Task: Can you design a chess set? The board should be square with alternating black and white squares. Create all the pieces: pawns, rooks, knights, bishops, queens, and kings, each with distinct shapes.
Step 5098:
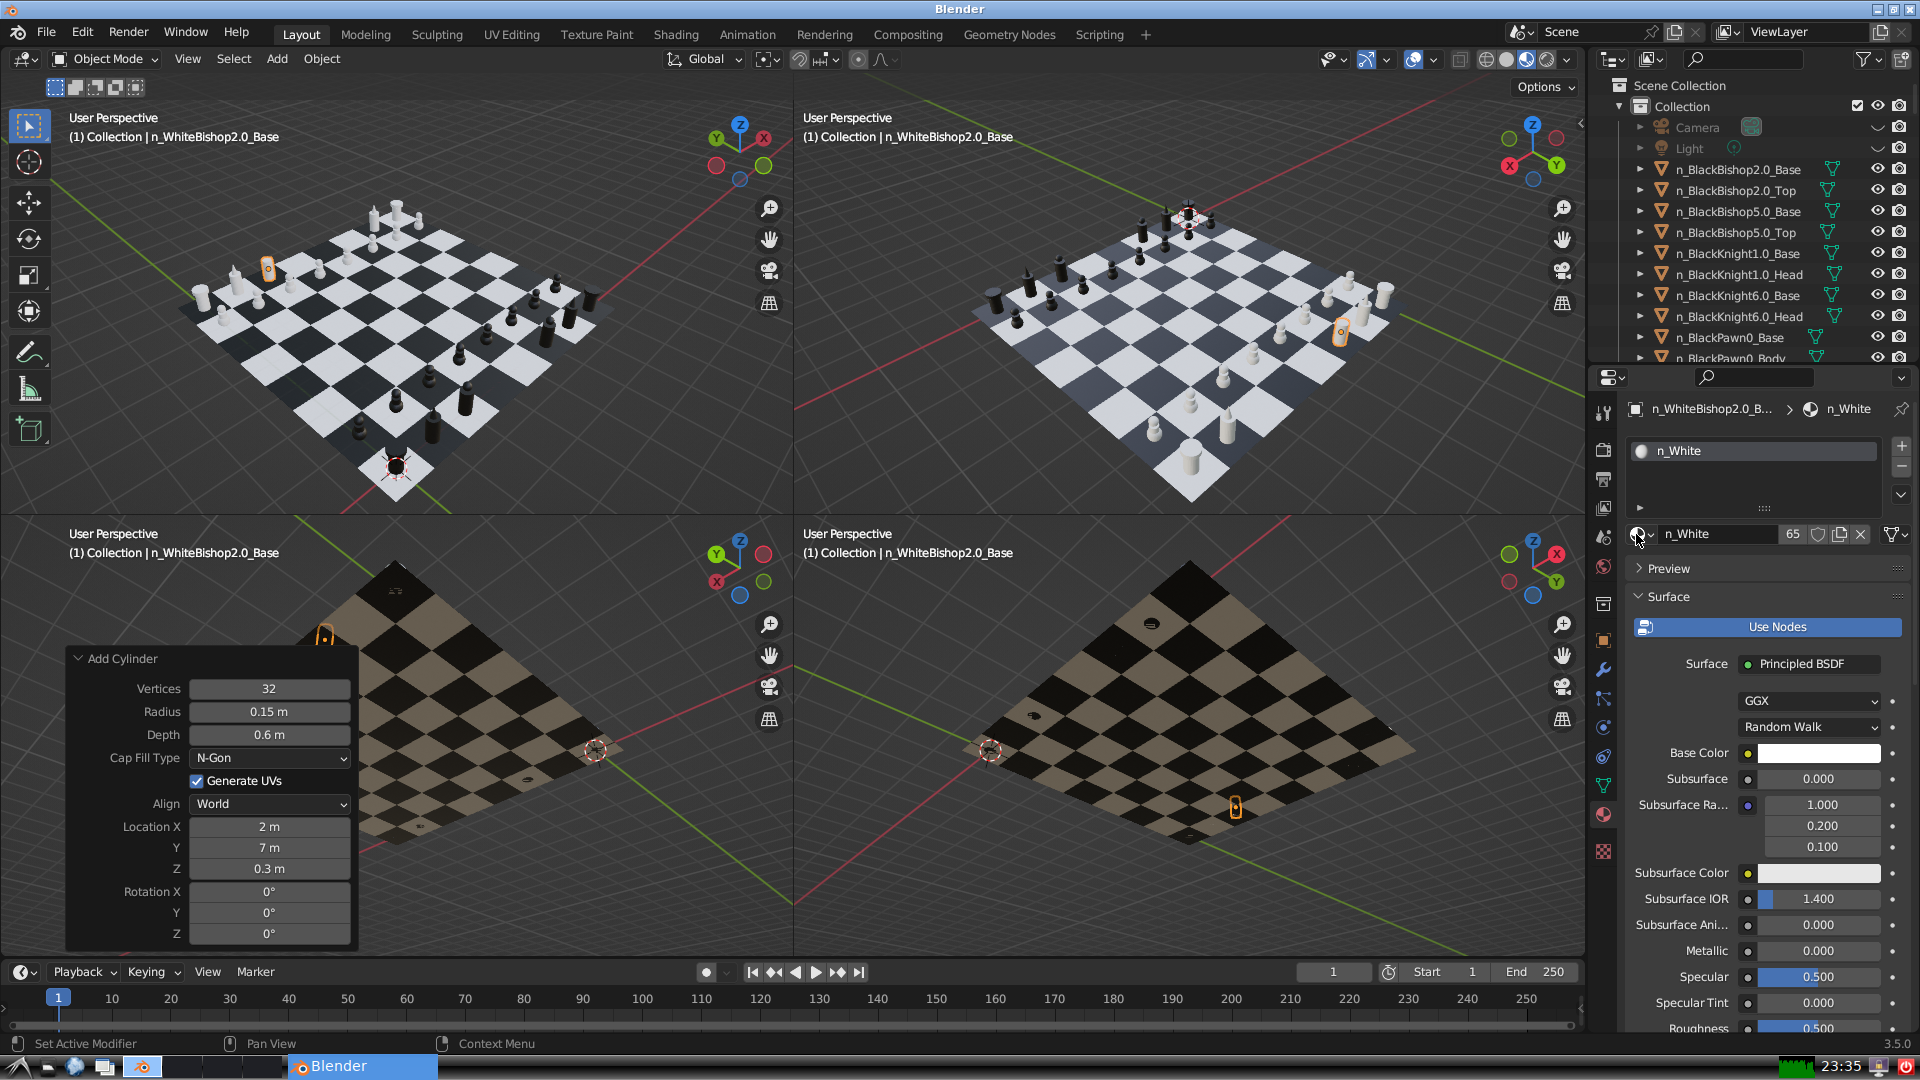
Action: {"mouse_move": [278, 58]}